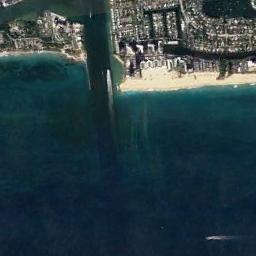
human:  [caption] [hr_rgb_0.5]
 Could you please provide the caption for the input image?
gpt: There are many buildings and trees beside the beach .

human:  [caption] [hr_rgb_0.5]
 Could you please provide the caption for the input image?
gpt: Blue water on the beach and many buildings on the beach .

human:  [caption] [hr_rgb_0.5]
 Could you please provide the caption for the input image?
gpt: There are tourists playing near the beach .

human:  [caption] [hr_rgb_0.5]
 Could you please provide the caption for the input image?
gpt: The beach with white sand and the residential area beside .

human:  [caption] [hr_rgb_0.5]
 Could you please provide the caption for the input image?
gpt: Many buildings of different shapes are beside the beach .